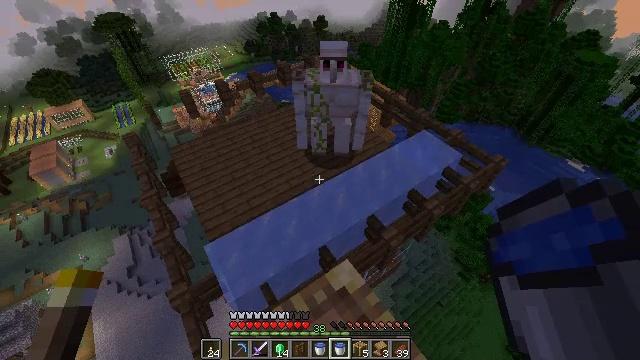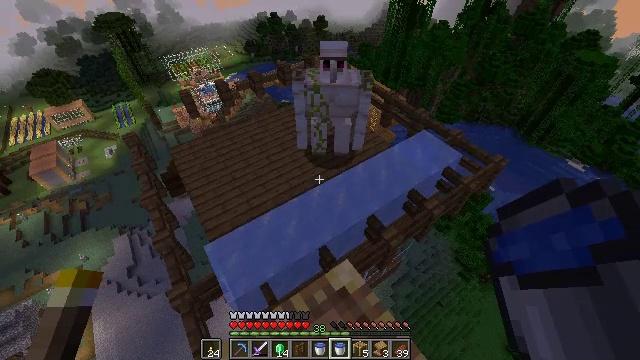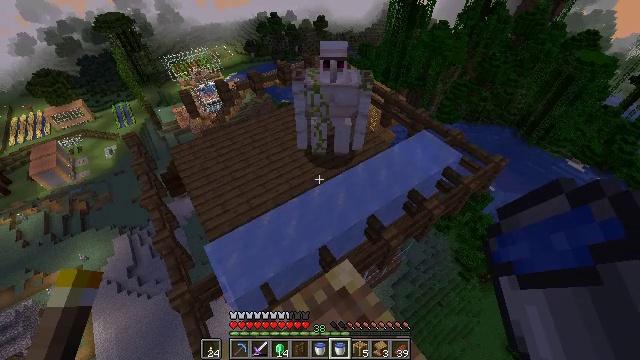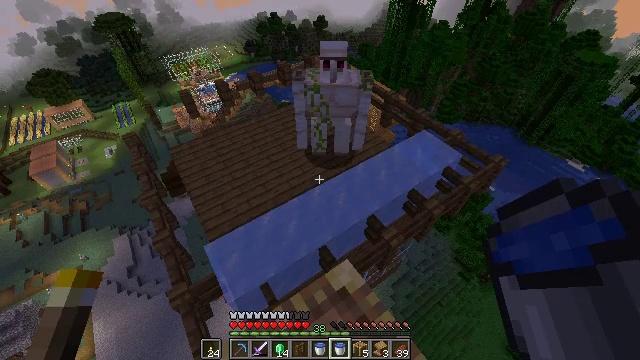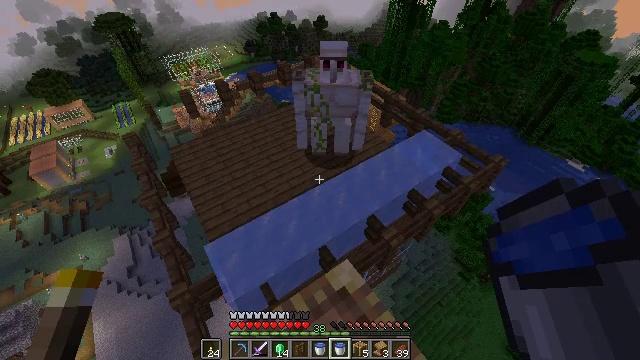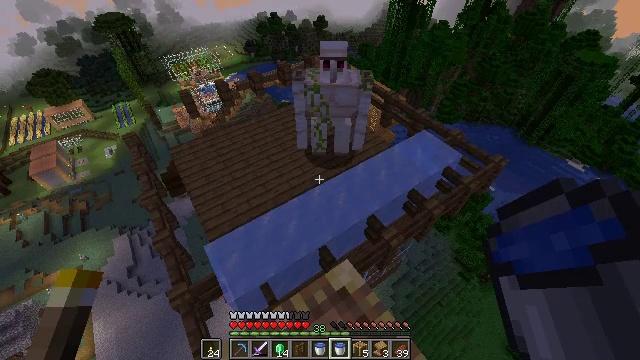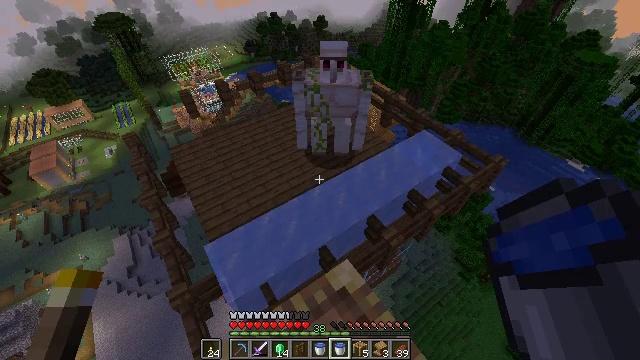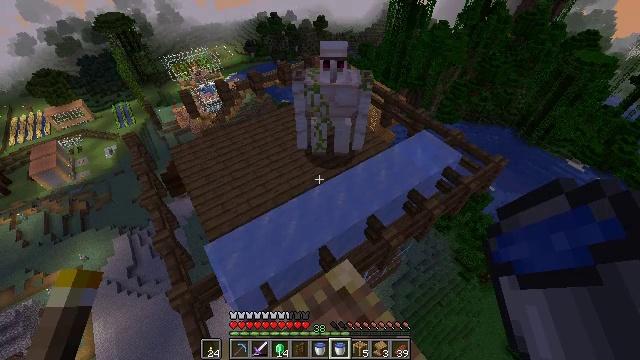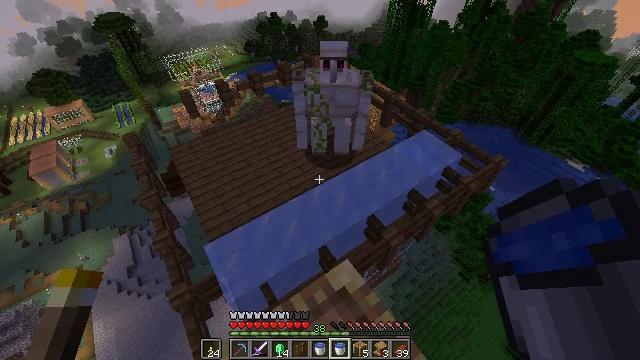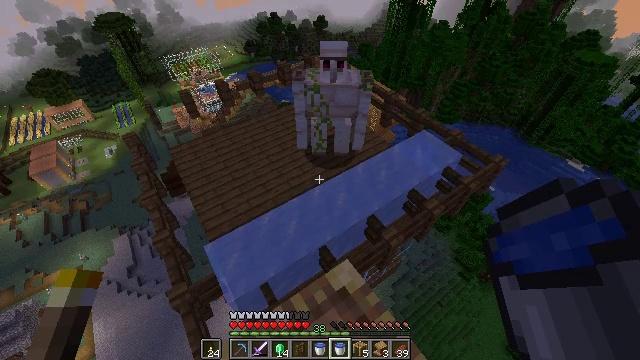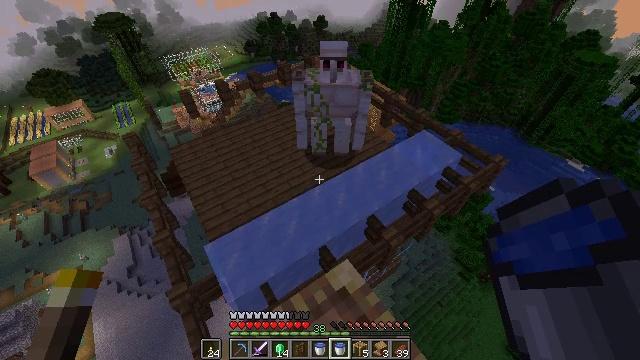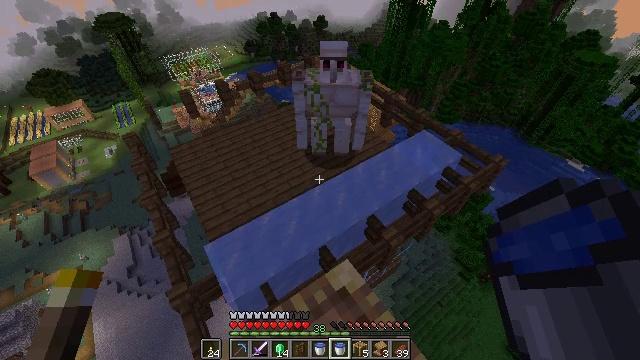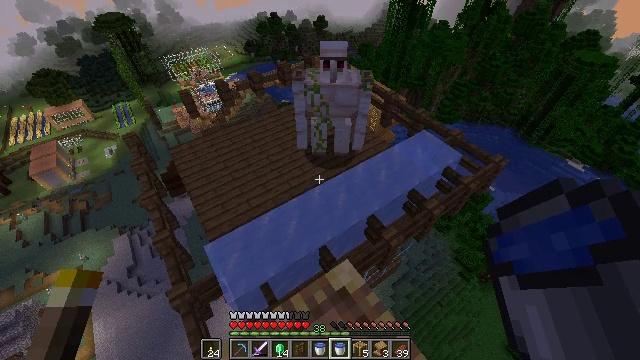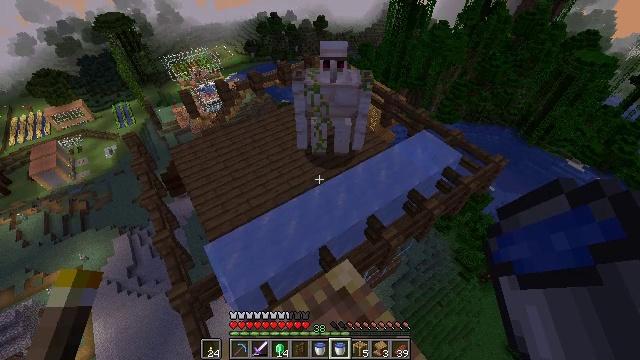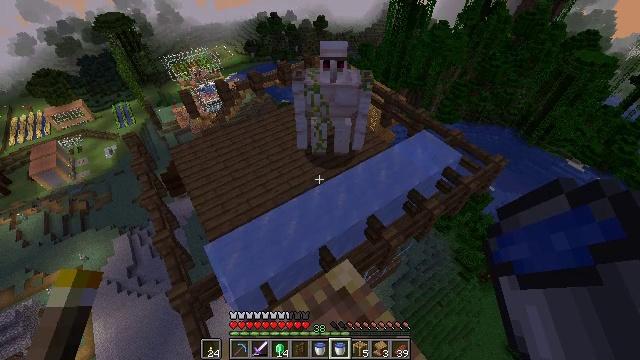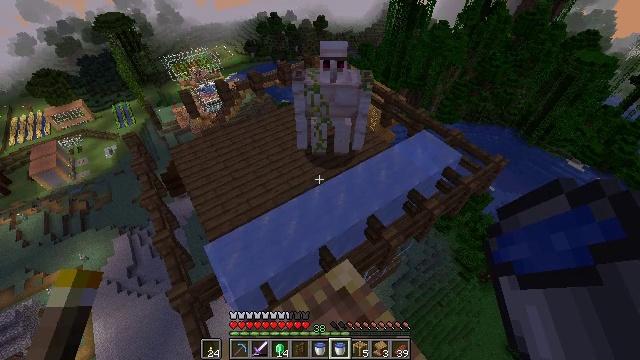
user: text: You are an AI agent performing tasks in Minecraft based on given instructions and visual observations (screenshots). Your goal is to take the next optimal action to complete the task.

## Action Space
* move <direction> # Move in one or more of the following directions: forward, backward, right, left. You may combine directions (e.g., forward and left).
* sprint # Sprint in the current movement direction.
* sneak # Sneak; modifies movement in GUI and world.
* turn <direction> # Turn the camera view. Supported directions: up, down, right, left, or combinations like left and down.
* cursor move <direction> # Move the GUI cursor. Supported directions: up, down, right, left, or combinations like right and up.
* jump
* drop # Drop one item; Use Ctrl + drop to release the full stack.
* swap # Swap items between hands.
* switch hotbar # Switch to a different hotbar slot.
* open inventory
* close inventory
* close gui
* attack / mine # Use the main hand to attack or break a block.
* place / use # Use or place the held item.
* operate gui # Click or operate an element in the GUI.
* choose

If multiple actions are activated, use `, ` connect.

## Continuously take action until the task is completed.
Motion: motion action
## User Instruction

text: Break the scaffolding for reuse.
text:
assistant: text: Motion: no_op
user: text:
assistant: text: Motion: no_op
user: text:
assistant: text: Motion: no_op
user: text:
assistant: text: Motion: no_op
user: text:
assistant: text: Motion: no_op
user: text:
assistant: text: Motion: no_op
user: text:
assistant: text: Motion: no_op
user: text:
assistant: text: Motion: no_op
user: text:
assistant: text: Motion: no_op
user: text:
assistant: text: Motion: no_op
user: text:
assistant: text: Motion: no_op
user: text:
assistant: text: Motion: no_op
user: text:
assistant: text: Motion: no_op
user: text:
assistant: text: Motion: no_op
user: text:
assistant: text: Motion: no_op
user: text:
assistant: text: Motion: no_op
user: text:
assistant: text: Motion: no_op
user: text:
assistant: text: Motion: no_op
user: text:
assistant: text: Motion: no_op
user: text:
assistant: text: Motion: no_op
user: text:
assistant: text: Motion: no_op
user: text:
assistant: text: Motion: no_op
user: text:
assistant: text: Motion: no_op
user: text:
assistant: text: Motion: no_op
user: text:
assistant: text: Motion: no_op
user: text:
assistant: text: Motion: no_op
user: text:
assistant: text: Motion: no_op
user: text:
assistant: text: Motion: no_op
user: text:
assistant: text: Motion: no_op
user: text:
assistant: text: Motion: no_op